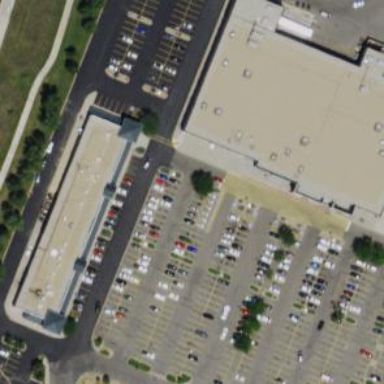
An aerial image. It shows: Parking space is available.